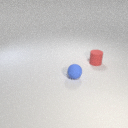
small red rubber cylinder to the right of small blue rubber sphere